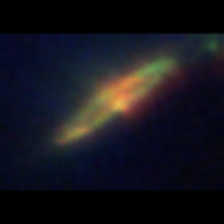
Taxon: Pennate
Group: Diatoms